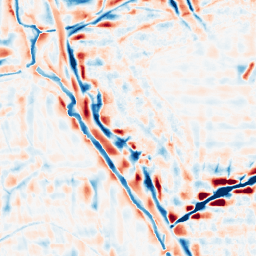
Category: wavelet
Decomposition family: wavelet_reverse_biorthogonal
Decomposition parameters: wavelet: rbio1.3
level: 4
Upsampling method: cubic_mitchell
Upsampling parameters: scale: 8
Upsampling scale: 8